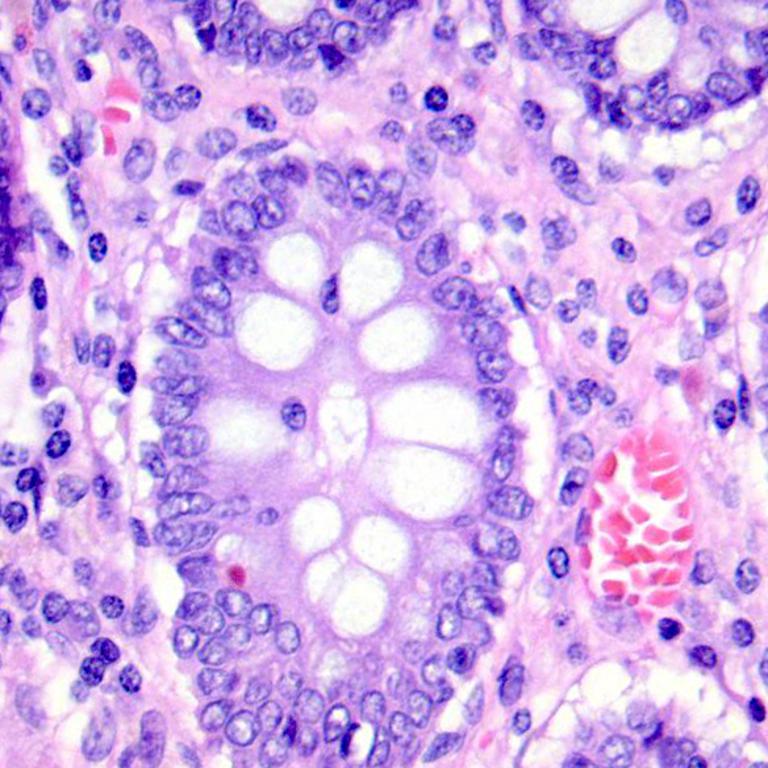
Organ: colon
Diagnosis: benign